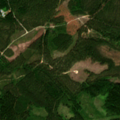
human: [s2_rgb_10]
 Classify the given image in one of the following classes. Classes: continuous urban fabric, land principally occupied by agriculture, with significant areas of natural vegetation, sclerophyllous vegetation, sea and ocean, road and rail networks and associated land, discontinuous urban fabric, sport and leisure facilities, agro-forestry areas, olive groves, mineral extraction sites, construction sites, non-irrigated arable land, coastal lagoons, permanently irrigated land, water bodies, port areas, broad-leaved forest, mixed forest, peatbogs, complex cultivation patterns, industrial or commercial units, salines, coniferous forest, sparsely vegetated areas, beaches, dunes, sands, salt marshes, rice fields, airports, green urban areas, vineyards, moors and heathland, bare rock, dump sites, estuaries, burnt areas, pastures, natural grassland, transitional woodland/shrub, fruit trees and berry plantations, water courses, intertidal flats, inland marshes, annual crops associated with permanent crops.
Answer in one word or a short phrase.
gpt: coniferous forest, mixed forest, transitional woodland/shrub